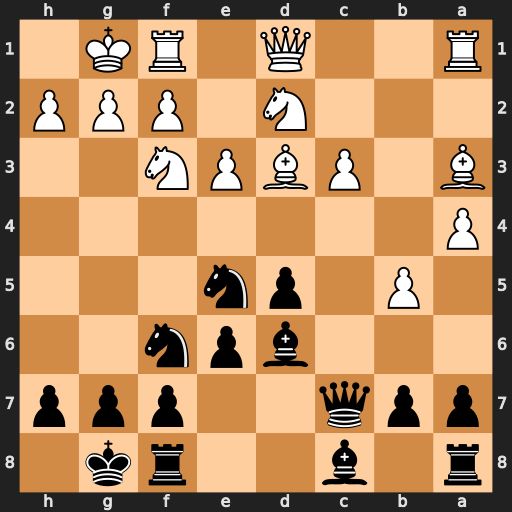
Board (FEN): r1b2rk1/ppq2ppp/3bpn2/1P1pn3/P7/B1PBPN2/3N1PPP/R2Q1RK1
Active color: b
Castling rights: -
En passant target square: -
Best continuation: Nxd3 Bxd6 Qxd6